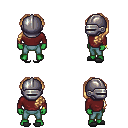
a pixel art fantasy rpg character, male body template, orc, green skin, maroon long-sleeve shirt, teal pants, light blonde princess hairstyle, metal helm, bracelets, gray slippers, four views (front, back, left, right), 2x2 character sprite sheet, small pixel art, hard edges, no anti-aliasing